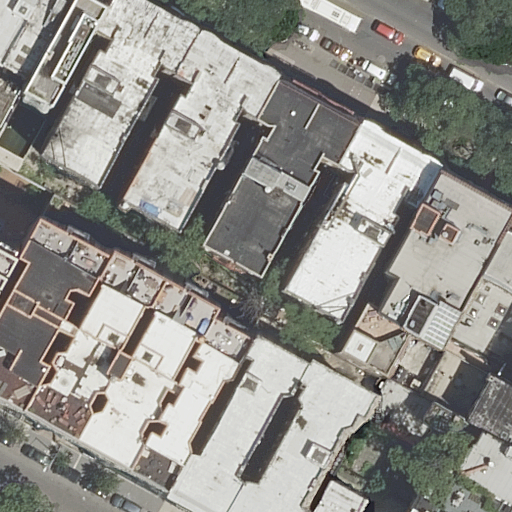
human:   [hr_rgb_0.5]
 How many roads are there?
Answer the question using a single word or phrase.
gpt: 2

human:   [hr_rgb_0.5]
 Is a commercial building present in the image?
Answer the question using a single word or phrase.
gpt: no

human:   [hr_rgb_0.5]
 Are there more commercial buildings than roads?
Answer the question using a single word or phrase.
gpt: no

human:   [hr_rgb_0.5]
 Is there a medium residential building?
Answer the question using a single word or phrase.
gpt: yes

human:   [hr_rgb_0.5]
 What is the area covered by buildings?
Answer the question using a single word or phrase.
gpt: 4927m2

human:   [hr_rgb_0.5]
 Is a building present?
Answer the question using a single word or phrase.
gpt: yes

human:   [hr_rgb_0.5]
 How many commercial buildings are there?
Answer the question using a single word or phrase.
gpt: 0

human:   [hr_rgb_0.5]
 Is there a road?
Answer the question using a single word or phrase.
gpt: yes

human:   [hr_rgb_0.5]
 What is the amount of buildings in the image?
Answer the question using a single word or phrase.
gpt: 20

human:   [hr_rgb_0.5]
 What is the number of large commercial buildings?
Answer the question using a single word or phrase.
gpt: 0

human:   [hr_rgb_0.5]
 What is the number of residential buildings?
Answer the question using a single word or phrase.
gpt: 20

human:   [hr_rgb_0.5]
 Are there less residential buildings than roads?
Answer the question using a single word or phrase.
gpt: no

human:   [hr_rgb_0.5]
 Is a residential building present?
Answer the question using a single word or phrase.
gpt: yes

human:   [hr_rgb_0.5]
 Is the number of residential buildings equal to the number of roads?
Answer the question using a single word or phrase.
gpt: no

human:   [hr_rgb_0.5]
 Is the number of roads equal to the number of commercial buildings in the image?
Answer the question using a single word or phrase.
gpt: no

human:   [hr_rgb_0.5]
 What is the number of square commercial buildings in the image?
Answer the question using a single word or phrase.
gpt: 0

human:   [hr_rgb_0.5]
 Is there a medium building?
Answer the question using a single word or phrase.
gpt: yes

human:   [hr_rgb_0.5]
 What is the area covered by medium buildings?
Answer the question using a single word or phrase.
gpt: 1977m2

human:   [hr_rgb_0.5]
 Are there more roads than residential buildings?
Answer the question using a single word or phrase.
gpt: no

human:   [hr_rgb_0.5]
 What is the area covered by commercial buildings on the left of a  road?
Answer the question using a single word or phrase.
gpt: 0m2

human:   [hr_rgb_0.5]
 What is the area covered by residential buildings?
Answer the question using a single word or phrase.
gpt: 4927m2

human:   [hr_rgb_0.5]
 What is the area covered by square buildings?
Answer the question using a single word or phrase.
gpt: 0m2

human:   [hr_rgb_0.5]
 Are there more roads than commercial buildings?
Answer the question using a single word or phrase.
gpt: yes

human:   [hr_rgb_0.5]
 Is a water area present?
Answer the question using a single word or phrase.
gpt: no

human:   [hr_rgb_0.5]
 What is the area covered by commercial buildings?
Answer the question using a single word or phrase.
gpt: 0m2

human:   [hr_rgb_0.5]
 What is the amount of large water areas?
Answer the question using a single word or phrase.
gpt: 0

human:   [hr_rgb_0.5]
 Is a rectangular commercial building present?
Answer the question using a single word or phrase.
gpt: no

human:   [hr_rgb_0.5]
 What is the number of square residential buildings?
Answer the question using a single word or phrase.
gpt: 0

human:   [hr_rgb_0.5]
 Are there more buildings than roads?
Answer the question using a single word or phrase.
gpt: yes

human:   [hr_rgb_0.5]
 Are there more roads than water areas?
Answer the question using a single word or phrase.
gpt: yes

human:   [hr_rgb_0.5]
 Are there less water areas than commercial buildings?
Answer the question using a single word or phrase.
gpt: no

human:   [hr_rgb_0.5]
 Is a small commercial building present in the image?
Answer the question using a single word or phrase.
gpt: no

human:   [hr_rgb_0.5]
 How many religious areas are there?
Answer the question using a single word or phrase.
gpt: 0

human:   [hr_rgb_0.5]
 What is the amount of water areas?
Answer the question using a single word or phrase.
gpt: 0

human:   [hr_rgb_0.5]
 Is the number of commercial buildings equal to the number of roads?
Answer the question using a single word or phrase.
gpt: no

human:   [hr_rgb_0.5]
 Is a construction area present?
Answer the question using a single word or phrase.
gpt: no

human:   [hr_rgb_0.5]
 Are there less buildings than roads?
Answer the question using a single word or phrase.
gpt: no

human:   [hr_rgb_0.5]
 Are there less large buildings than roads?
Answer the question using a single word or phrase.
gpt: no

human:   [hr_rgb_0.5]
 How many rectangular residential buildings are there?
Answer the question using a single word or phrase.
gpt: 13

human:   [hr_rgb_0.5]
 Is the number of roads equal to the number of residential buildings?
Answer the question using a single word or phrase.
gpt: no

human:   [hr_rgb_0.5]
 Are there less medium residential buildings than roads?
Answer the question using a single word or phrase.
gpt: no

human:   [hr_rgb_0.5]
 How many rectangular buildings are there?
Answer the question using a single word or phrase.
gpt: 13

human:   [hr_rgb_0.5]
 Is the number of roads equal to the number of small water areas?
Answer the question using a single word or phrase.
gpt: no

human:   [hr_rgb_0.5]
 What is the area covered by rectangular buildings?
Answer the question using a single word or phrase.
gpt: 2084m2

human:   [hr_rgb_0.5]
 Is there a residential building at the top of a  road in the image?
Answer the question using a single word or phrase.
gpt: yes

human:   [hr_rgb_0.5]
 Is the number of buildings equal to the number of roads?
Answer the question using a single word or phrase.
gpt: no

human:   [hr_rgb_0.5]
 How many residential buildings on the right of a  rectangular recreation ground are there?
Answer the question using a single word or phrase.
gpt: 0

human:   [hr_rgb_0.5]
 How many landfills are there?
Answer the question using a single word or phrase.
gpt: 0

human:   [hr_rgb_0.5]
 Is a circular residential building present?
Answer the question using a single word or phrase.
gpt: no

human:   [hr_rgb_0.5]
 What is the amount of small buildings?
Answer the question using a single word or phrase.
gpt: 10

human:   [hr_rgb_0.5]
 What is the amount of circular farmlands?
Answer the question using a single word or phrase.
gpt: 0

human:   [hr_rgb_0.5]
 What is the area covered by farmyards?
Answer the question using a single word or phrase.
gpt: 0m2

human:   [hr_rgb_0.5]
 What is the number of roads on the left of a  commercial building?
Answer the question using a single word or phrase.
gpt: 0

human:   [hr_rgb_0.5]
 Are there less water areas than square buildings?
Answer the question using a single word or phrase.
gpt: no

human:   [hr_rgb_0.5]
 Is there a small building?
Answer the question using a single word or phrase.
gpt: yes

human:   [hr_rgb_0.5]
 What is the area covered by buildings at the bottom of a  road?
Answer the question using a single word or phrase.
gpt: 4153m2

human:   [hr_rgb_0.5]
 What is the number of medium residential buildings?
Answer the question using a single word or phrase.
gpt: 6

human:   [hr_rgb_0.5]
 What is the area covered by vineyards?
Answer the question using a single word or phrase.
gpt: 0m2

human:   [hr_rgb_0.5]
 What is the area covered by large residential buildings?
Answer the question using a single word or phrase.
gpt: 2513m2

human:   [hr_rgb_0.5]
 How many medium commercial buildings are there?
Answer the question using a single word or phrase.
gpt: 0

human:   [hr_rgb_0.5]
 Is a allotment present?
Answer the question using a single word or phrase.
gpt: no

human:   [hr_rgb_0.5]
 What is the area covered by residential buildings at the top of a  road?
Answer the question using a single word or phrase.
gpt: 4379m2

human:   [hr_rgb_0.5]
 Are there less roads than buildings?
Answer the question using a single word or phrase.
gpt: yes

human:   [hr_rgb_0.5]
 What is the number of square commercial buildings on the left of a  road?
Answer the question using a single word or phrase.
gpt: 0